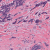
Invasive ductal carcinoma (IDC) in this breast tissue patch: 1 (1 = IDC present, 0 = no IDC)